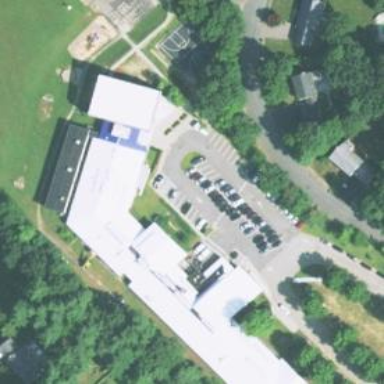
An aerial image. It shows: School building.